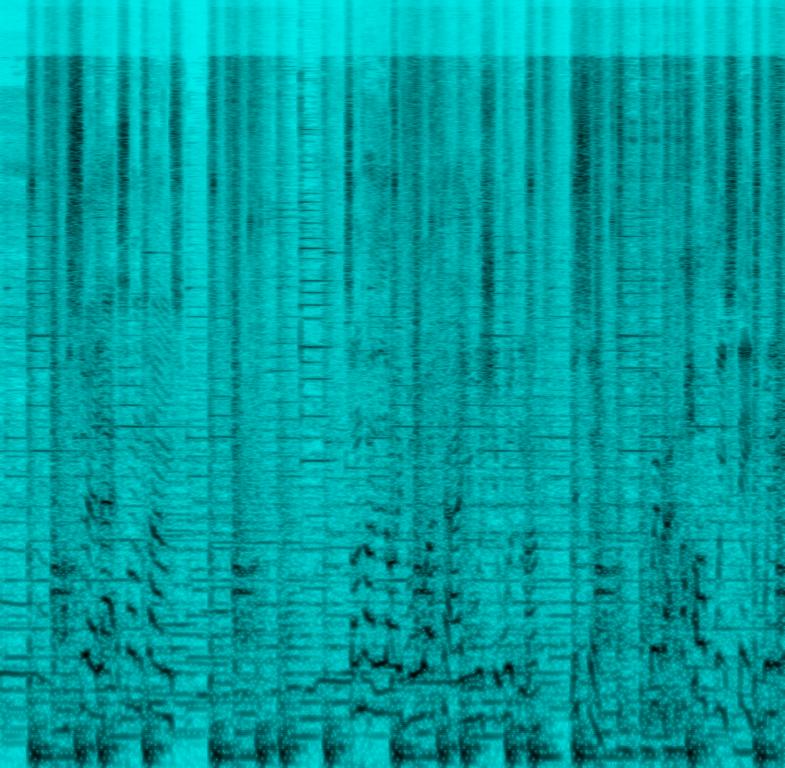
This is a British hip-hop music piece. There is a male vocal rapping in the lead. The beat in the background has its main melody being played by the acoustic guitar. A faint bass sound can be heard in the background. The rhythm is provided by an electronic drum beat. The atmosphere is hip and the sound is urban. This piece could be used in the soundtrack of a teenage drama movie that takes place in Great Britain.